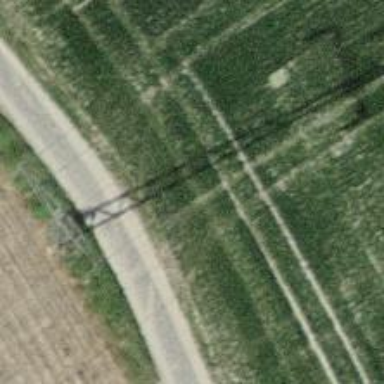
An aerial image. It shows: Power tower.